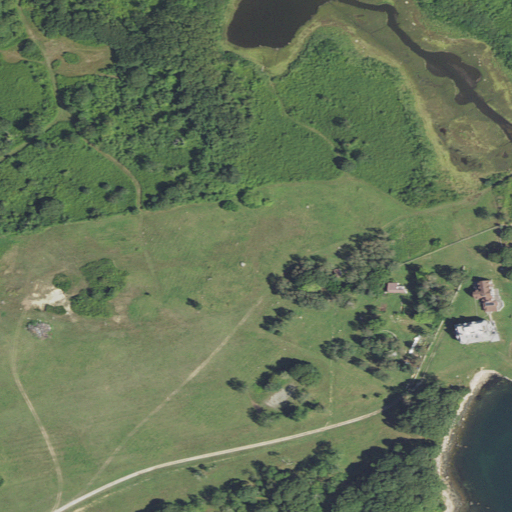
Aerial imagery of island in Massachusetts named Uncatena Island containing herbaceous wetlands, shrub, grassland, deciduous forest, cultivated crops, open water, pasture, barren land, open development, medium intensity development, and low intensity development